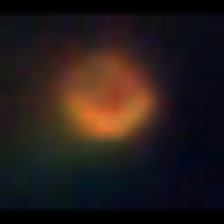
Taxon: NanoPlankton
Group: Other